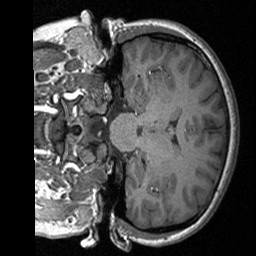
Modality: T1w
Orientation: coronal
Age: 24
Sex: female
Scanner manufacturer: siemens
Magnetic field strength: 3 T
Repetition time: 1.64 s
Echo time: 0.00234 s